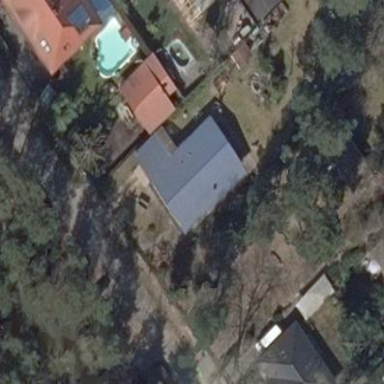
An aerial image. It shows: Detached building with gabled roof.